Question: complete MongoDB/database noob here so any tip would be appreciated.
I scraped data using scrapy straight into a locally-hosted MongoDB server.
I would like to compare the "price" data from one collection to the "price7" data in the other collection. The names field are the same across collections.
What would be the best way of doing this?
Sloppy screenshot of the data here:
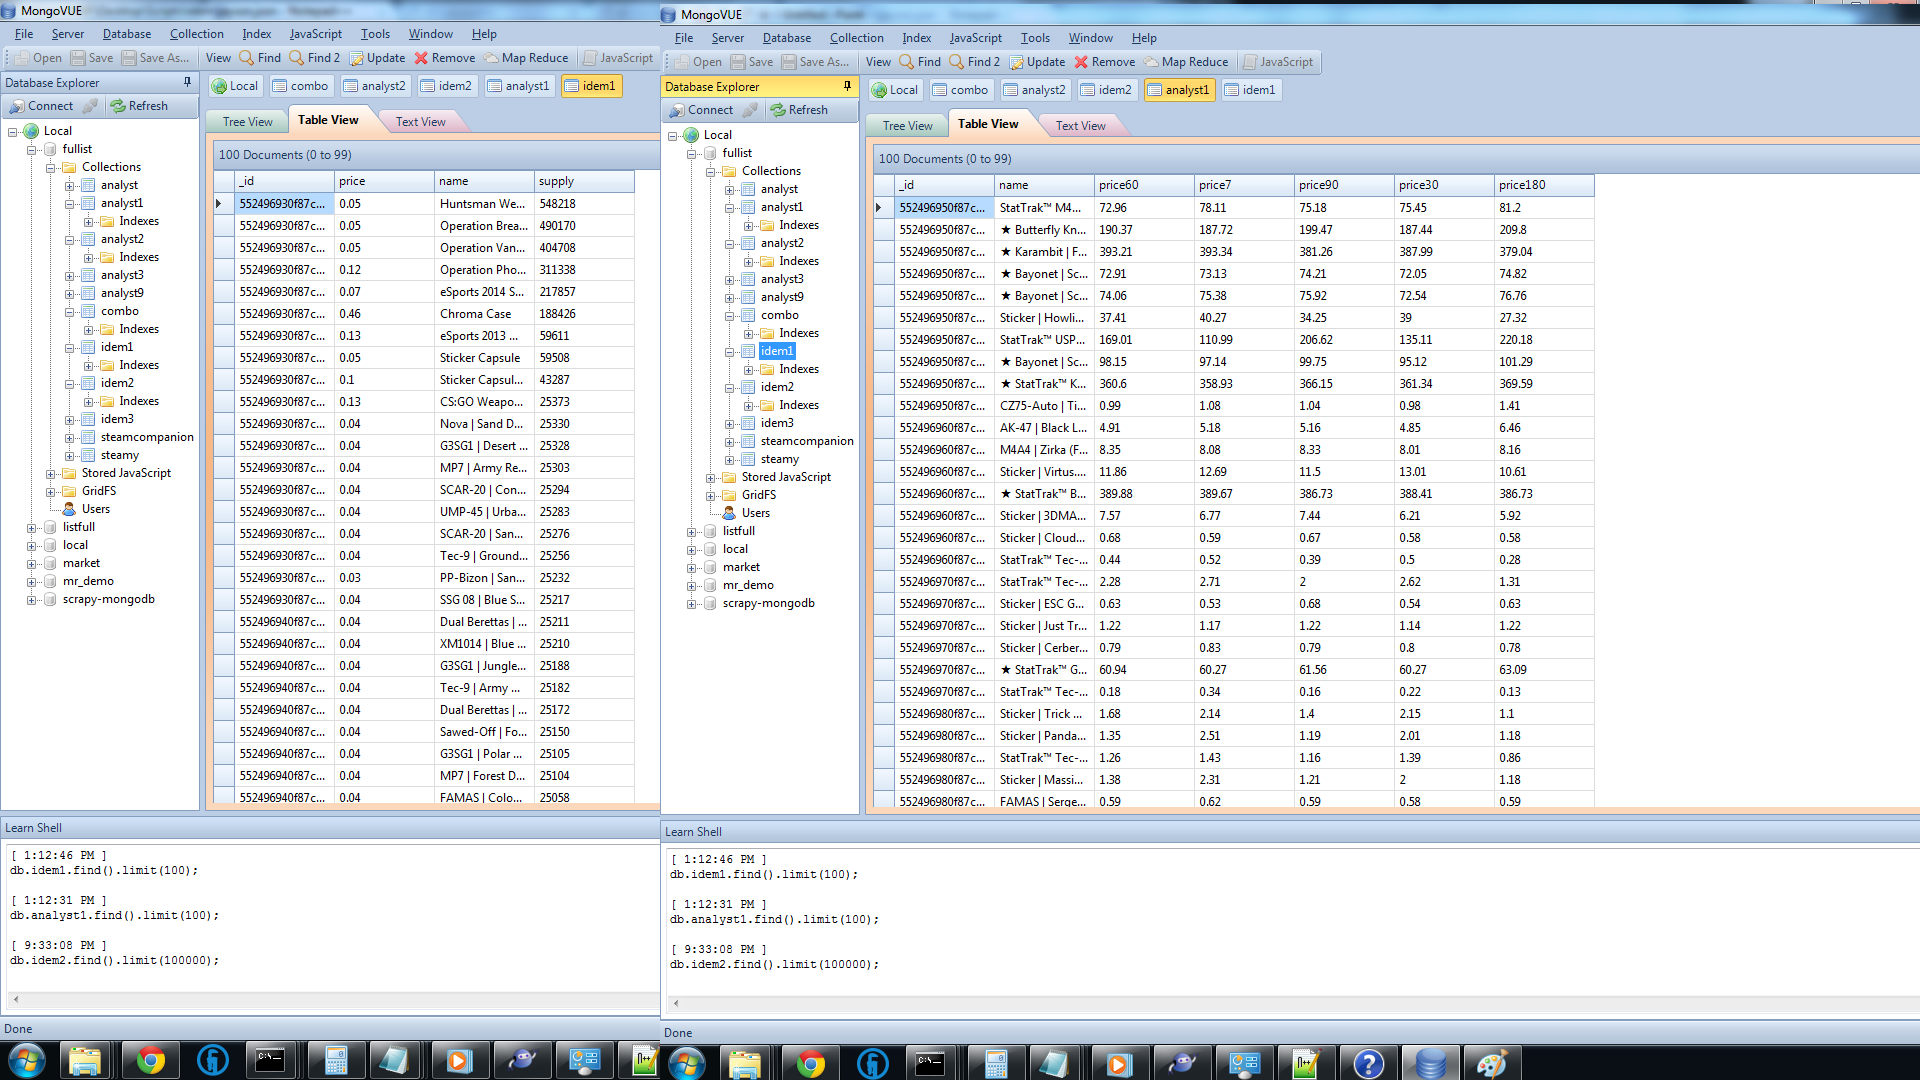
Answer: Unfortunately you can't compare directly between 2 collections in mongo without peppering in some fancy javascript.
Here's an example of how you could accomplish that, <URL>
Since you're already using scrapy, and seemingly not comfortable with crazy mongodb internals, its easy enough to whip up a python script to do the evaluation
'''
import pymongo
conn = pymongo.Connection('localhost', 27017)
db = conn['databasename']
for item in db.collection1.find():
_id = item['_id']
item2 = db.collection2.find({'_id':_id})
print "{}: {}, {}: {}, diff: {}, a>b?:{}".format(
item['name'], item['price'], item1['name'],
item1['price'], item['price'] - item1['price'],
item['price'] > item1['price'])
'''
finally, you can modify your scrapy modules to just insert both into the same collection, tweak field names to identify distinct values from different sources and just allow mongo to coalesce it, in a single collection you can do a simpler query to compare prices
'''
db.unified_collection.find({$where: "this.price1 > this.price2"})
'''
(This doesn't allow you however to get the difference in a single query like a SQL query could)
edit: port must be int :)
update:
It'll also be wise to note the comparison above^ is assuming you're setting ID and not using mongo's generated _id (which it appears you may be using), those are randomly generated so there's no relation between 2 identical entities. In order to properly match them with either approach mentioned above (script, or having separate crawlers use the same data model), you'll need something to qualify uniqueness on in order to do any sane comparison between the 2 sources.
From the image of your data, it looks like the safest bet is on the "name" field, but if there's even a slight amount of variance you're going to get insufficient results. Whether iterating through 2 collections and comparing or coalescing you'll need some rule to clean and compare to get a good match (regex, soundex, other string manipulation tricks), If done in the crawler/model side you'd need to make your unified collection unique on a field, and a hash of your cleaned names would make a good candidate value (as to keep the original values in tact).
Another option is SQL, useful for analytic tests you look to be doing, but again you face the problem of how to relate (better, how to manipulate to relate), and also the holdups of schema changes/migrations (and lack of ability to store extra misc. data where available).